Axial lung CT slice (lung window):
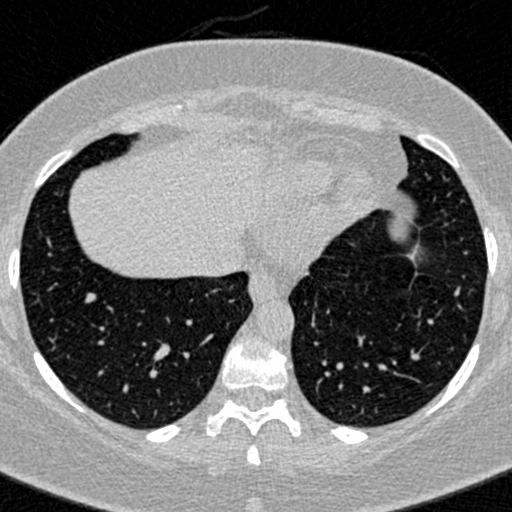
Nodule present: no